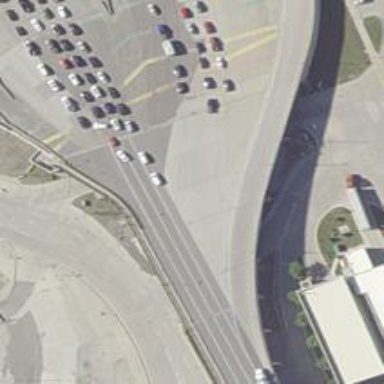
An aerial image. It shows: Trunk_link highway on bridge.